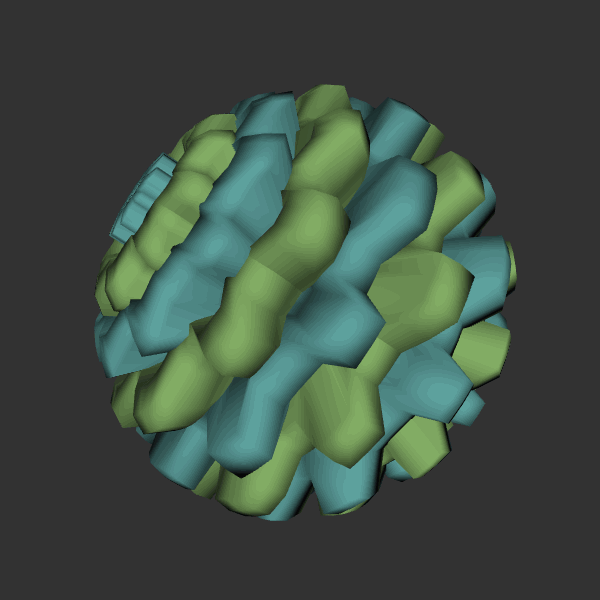
Background: dark